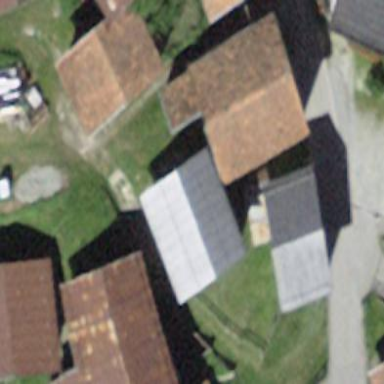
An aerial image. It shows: Rural barn.